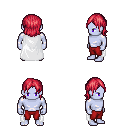
a pixel art fantasy rpg character, male body template, dark elf, purple skin, white cape, red pants, ruby red long bangs hairstyle, four views (front, back, left, right), 2x2 character sprite sheet, small pixel art, hard edges, no anti-aliasing